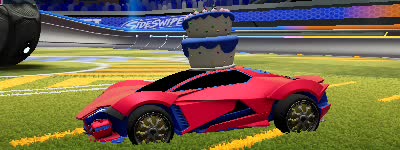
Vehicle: werewolf